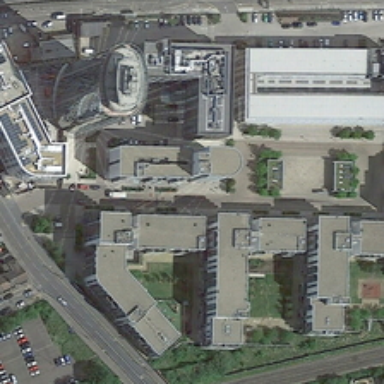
Some large buildings and green trees are near a road in a commercial area .